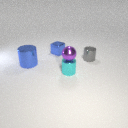
small cyan metal cylinder below small purple metal sphere